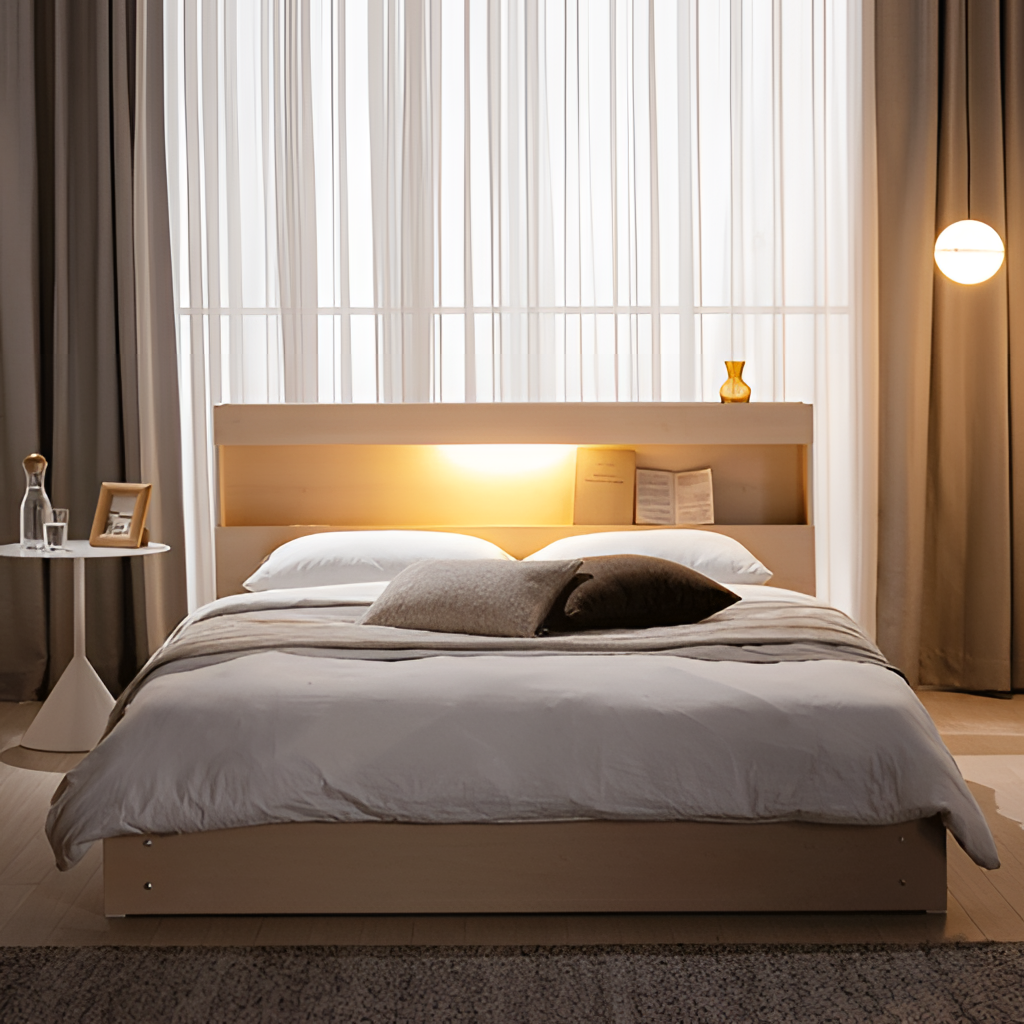
bedroom, beige wood illuminated headboard bed, fabric wallpaper, with solid pattern, beige wood flooring, with plank pattern, contemporary